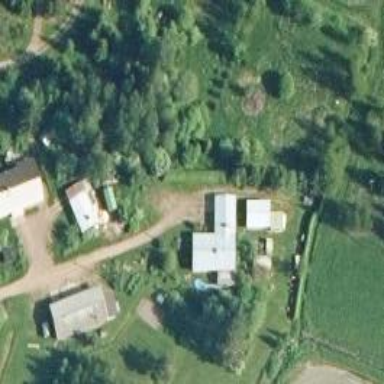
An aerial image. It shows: Farmyard area.